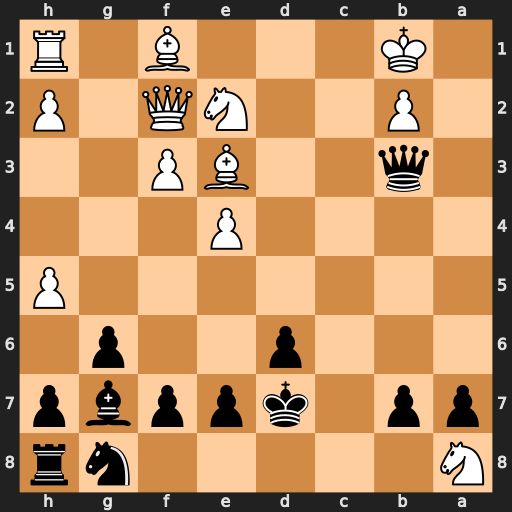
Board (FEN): N5nr/pp1kppbp/3p2p1/7P/4P3/1q2BP2/1P2NQ1P/1K3B1R
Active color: b
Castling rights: -
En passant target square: -
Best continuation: Qxb2#